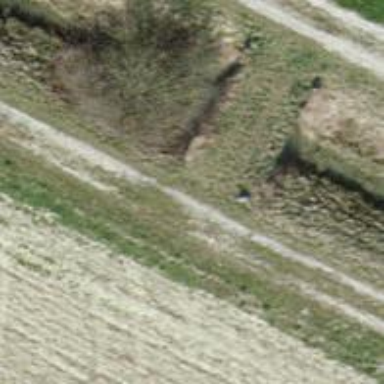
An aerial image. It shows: Grass track with grade5 tracktype.